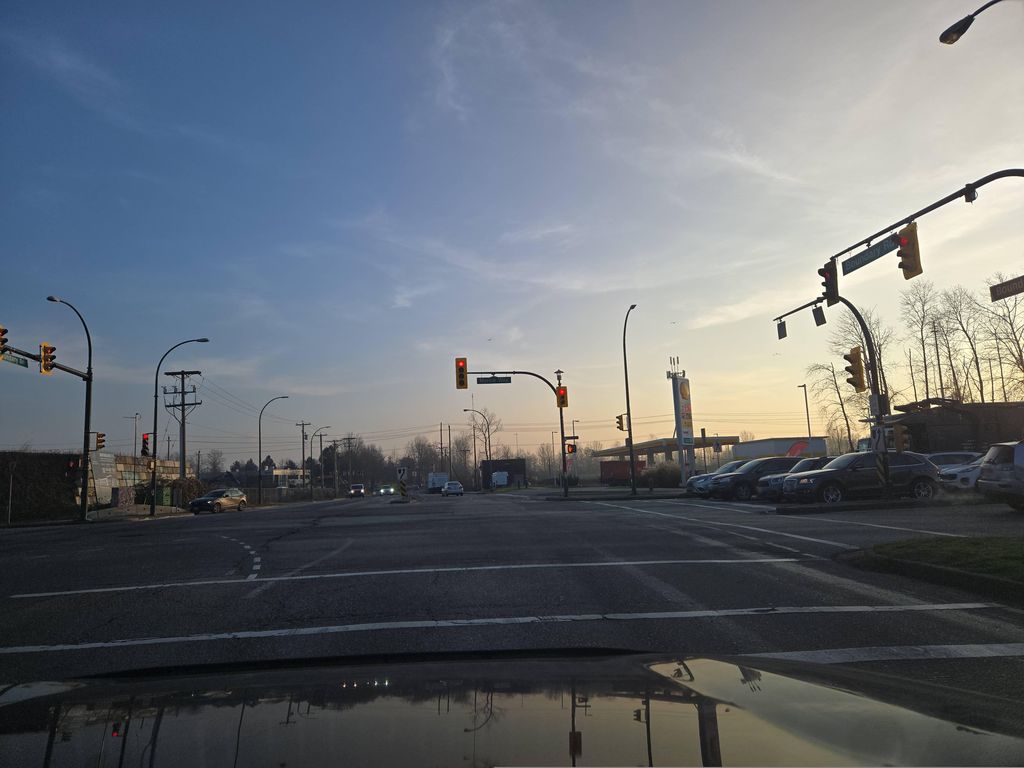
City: vancouver